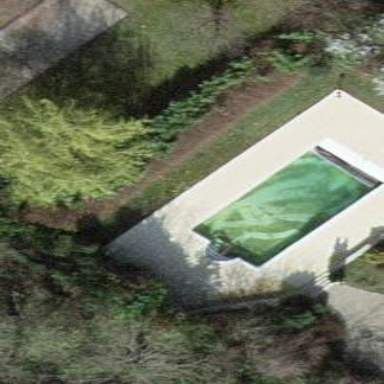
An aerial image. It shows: Swimming pool located in leisure land.